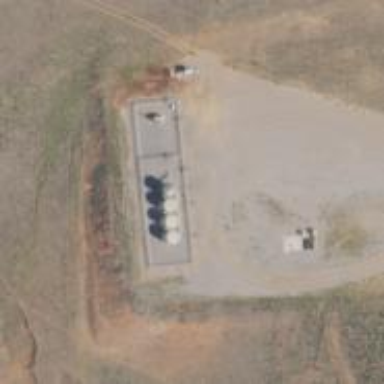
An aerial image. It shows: Storage tank that is man-made.